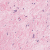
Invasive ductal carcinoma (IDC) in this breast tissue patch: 0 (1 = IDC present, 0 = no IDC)